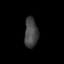
Tissue: prostate
Cell type: Myeloid cells
Senescence score: 0.341
Nuclear area (px): 394
Mean DAPI intensity: 68.01